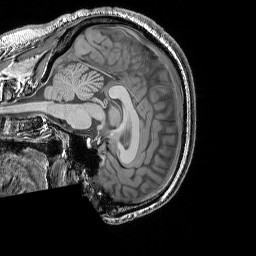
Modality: T1w
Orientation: sagittal
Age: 38
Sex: male
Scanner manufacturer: siemens
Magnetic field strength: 3 T
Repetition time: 1.9 s
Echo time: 0.00444 s